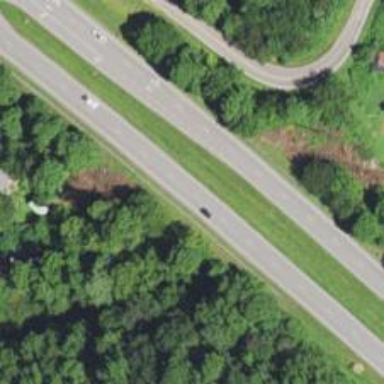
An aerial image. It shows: Trunk highway.